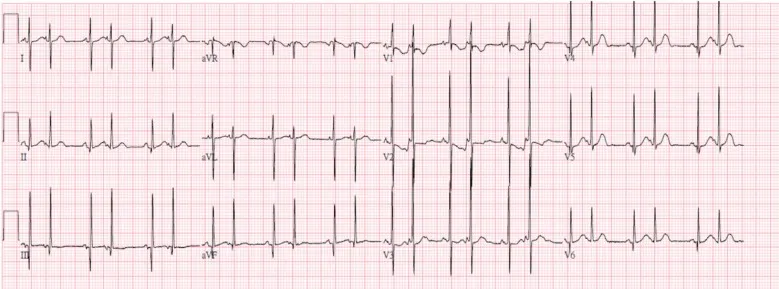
Seven-day-old bigeminy PACs with a heart rate of 150-170 beats per minute. ECG interpretation: The P wave of the sinus rhythm (blue arrow) was taller and broader than the P wave of the PACs (green arrow), which indicated the atrial contraction form atrial myocardium lower than SA node.
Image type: electrography (ekg)